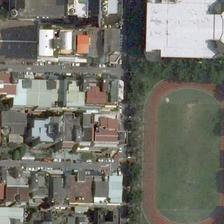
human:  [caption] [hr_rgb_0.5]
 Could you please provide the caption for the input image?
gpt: a playground surrounded by some trees is next to many buildings .

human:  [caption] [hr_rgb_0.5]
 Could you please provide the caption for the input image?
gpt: many buildings and some green trees are around a playground .

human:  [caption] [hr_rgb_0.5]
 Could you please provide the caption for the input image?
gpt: a playground surrounded by some green trees is next to a piece of buildings .

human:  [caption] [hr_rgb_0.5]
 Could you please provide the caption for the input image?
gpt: this tree-lined path separates the residential area and the football field from each other .

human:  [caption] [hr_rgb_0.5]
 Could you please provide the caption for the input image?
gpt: a playground surrounded by some green trees is next to a piece of buildings .